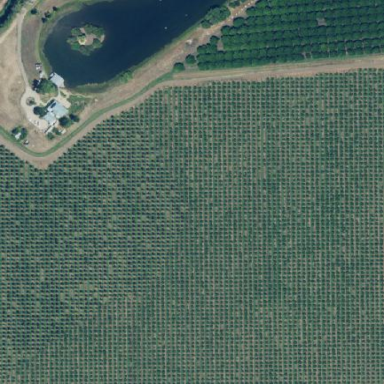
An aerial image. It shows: Orchard.